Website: home-depot
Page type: payment
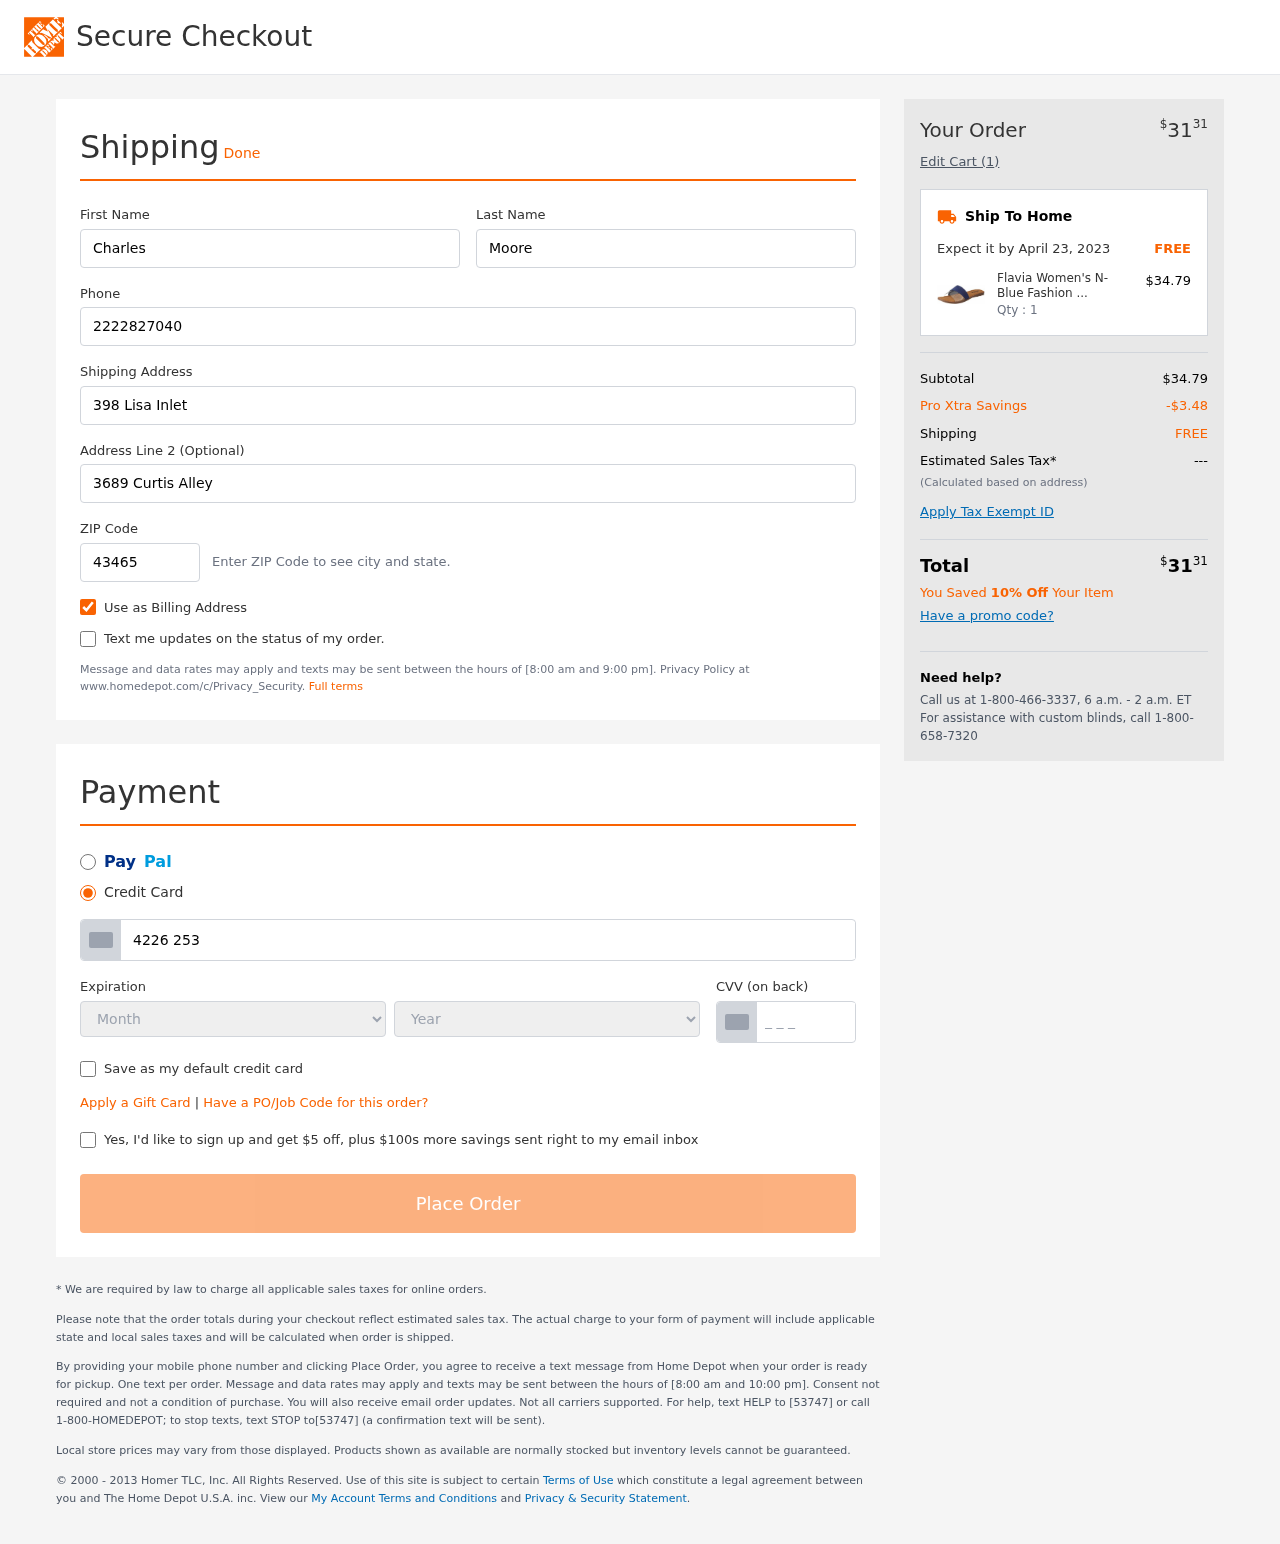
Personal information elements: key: PII_CARD_CVV
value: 697
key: PII_CARD_EXPIRY_MONTH
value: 09
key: PII_CARD_EXPIRY_YEAR
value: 30
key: PII_CARD_NUMBER
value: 4226 2531 3805 9493
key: PII_FIRSTNAME
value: Charles
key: PII_LASTNAME
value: Moore
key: PII_PHONE
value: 2222827040
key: PII_POSTCODE
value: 43465
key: PII_STREET
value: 398 Lisa Inlet
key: PII_STREET2
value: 3689 Curtis Alley
Product elements: key: PRODUCT1_NAME
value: Flavia Women's N-Blue Fashion Slippers-7 UK (39 EU) (8 US) (FL/246/NVY-BLU)
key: PRODUCT1_PRICE
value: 34.79
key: PRODUCT1_QUANTITY
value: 1
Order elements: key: ORDER_TOTAL
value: $3131
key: ORDER_NUM_ITEMS
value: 1
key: ORDER_DELIVERY_DATE
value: April 23, 2023
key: ORDER_SUBTOTAL
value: $34.79
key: ORDER_DISCOUNT
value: -$3.48
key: ORDER_SHIPPING_COST
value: FREE